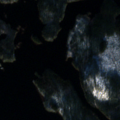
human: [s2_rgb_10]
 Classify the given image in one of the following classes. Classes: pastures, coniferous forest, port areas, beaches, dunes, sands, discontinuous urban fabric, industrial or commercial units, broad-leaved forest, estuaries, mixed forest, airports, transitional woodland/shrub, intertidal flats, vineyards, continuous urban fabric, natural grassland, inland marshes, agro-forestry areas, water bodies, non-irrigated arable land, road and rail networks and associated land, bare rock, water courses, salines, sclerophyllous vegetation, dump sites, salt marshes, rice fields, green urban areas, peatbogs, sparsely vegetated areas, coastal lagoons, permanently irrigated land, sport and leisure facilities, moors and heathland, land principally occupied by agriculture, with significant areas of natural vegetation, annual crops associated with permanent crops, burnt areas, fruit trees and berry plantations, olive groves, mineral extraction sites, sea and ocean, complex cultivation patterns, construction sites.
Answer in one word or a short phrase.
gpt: coniferous forest, mixed forest, water bodies